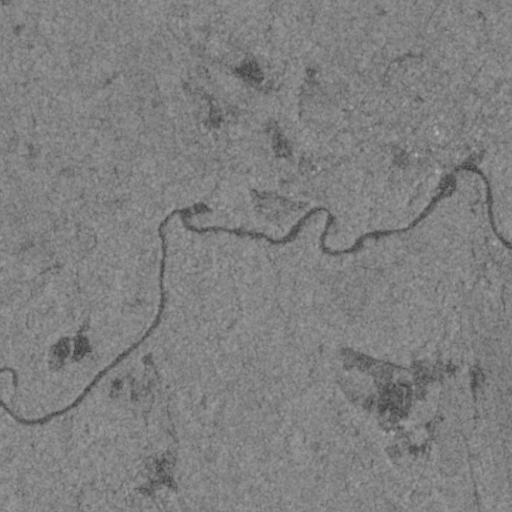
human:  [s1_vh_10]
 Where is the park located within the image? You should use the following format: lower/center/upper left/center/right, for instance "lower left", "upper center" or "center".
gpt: The park is located in the upper right of the image.
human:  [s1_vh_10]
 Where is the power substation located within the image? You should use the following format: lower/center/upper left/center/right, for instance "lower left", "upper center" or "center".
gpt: The power substation is located in the upper right of the image.
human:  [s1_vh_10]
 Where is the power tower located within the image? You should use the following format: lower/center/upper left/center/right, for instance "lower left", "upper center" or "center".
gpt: The power tower is located in the upper right of the image.
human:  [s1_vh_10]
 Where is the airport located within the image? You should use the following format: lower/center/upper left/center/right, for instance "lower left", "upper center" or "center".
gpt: There is no airport in the image.

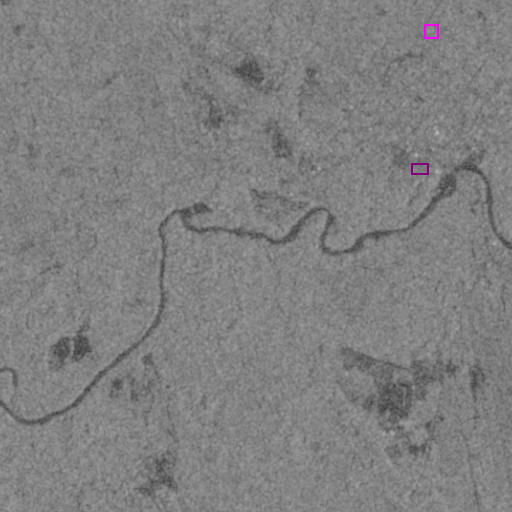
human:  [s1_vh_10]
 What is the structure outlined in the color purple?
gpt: The structure outlined in purple is a park.
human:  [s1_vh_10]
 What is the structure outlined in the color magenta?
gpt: The structure outlined in magenta is a power substation.
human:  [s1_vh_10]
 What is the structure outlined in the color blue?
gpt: There is no blue outline.